Question: I was looking to re size DataGridView according to its content. Because data source of grid view may have different size depending upon the data in it.I found resizing DataGridview according to Form size, but no way to re size DataGridView according to its content.
Any one have some idea?

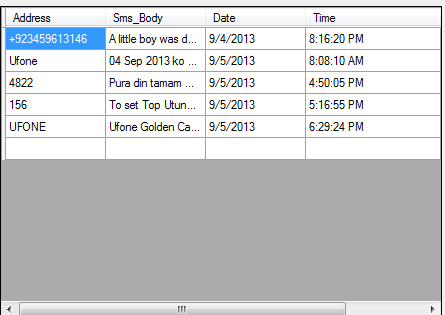
Answer: First use property to anchor your form elements to form borders.
I made a example form to illustrate it. There is a groupBox with some random controls and dataGridView with a many columns:

Here are the Anchor setting for the form elements:

Now, when i load the form, I calculate the total width of dataGridView columns and increase the from width accordingly:
'''
private void Form1_Load(object sender, EventArgs e)
{
int totalWidth = 0;
foreach (DataGridViewColumn col in dataGridView1.Columns)
totalWidth += col.Width;
//assign Form1.width (add 100 extra pixels for borders etc.)
this.Width = totalWidth + groupBox1.Width + 100;
}
'''